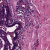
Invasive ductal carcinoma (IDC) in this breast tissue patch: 0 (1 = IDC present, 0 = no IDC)